九年级 · 立体几何学
(本小题 8.0 分)

如图是用10块完全相同的小正方体搭成的几何体.

正面

(1)请在空白的方格中画出它的三个视图;

(2)若保持主视图和俯视图不变, 最多还可以再搭—_块小正方体.
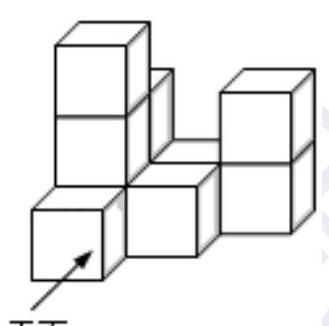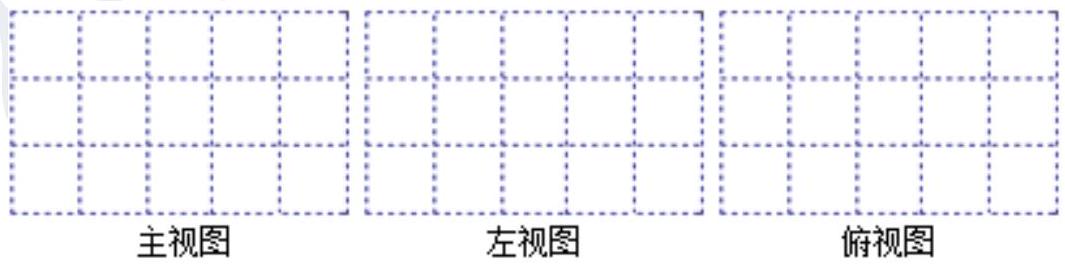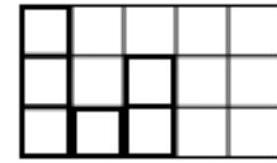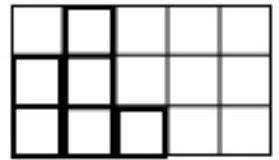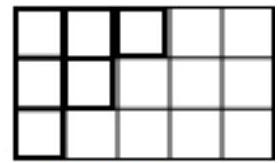
答案: 解: (1)如图所示:

正视图

左视图

俯视图

$(2) 3$

【解析】

【分析】

本题考查几何体的三视图画法. 由几何体的俯视图及小正方形内的数字, 可知主视图的列数与俯视数的列数相同, 且每列小正方形数目为俯视图中该列小正方形数字中的最大数字. 左视图的列数与俯视图的行数相同, 且每列小正方形数目为俯视图中相应行中正方形数字中的最大数字.

(1)根据物体形状即可画出左视图有三列与以及主视图、俯视图都有三列, 进而画出图形;

(2)可在最左侧前端放两个后面再放一个即可得出答案.

【解答】

解: (1)见答案

(2)保持主视图和俯视图不变, 最多还可以再搭3块小正方体.故答案为 3 .